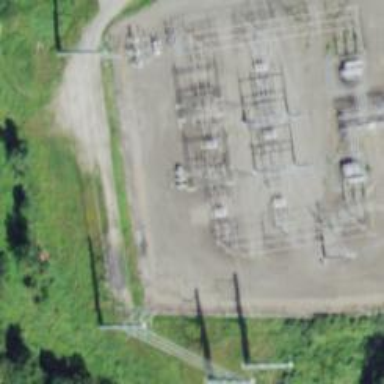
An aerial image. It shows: Switch used for power control.